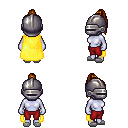
a pixel art fantasy rpg character, female body template, dark elf, purple skin, yellow cape, red pants, blonde long topknot hairstyle, metal helm, white slippers, four views (front, back, left, right), 2x2 character sprite sheet, small pixel art, hard edges, no anti-aliasing